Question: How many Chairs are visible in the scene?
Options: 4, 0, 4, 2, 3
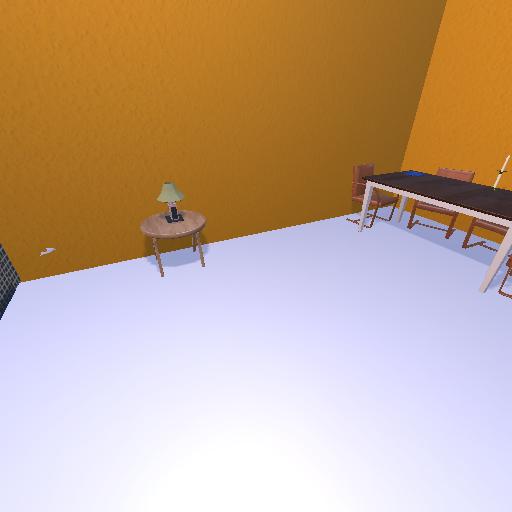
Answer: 4